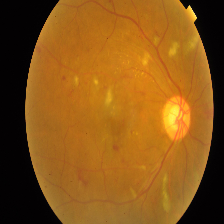
Diabetic retinopathy grade: Proliferative DR